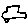
Label: car